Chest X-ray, PA view. Patient: 57 years old, sex F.
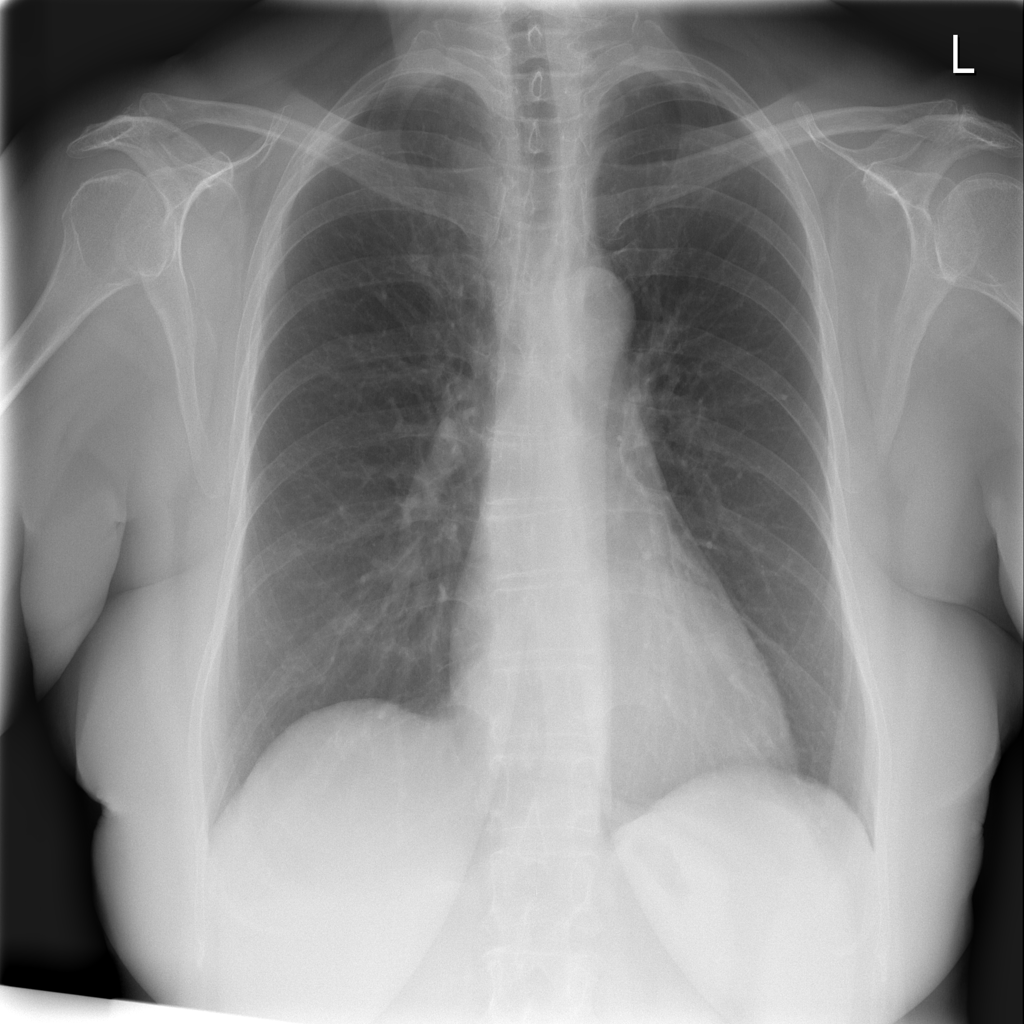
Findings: No Finding